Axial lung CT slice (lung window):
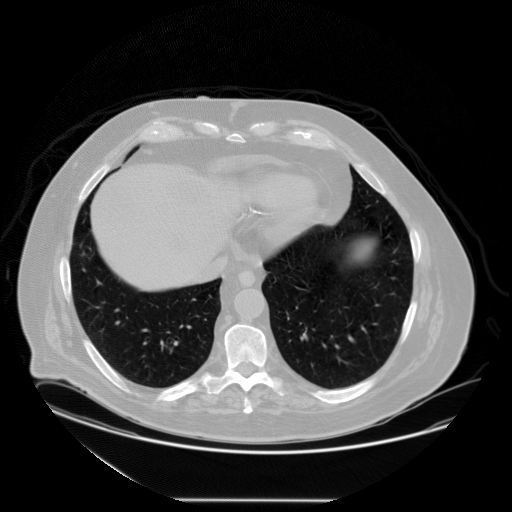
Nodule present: no